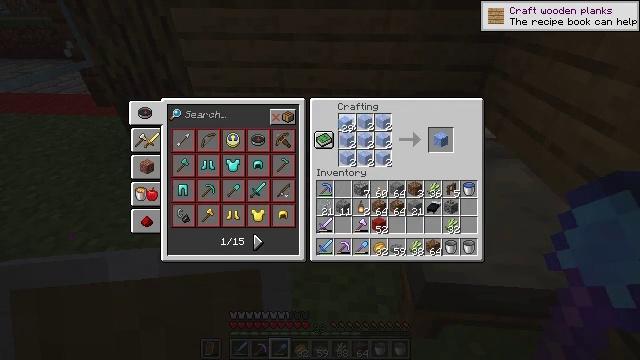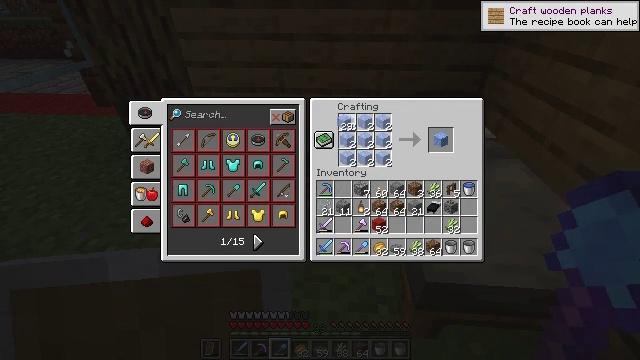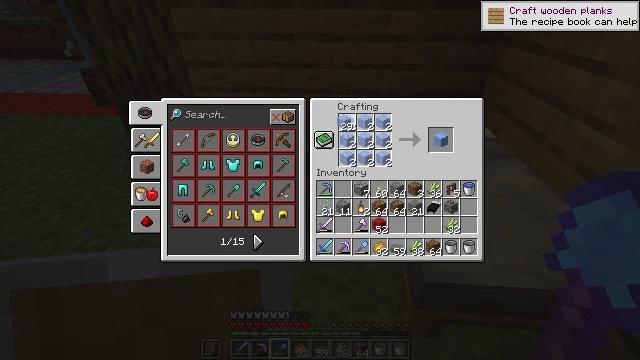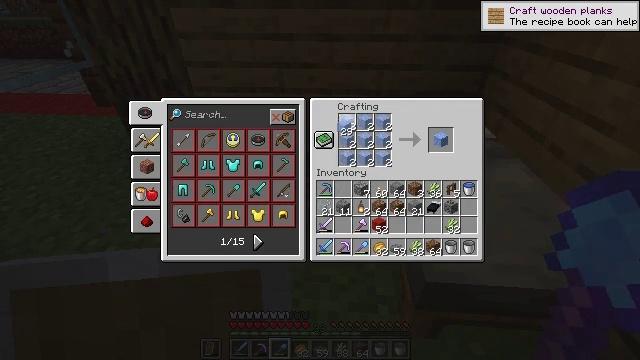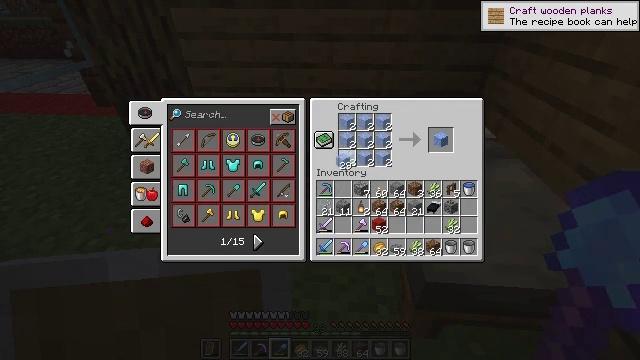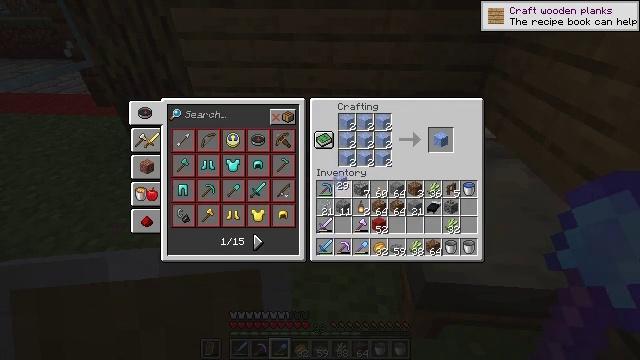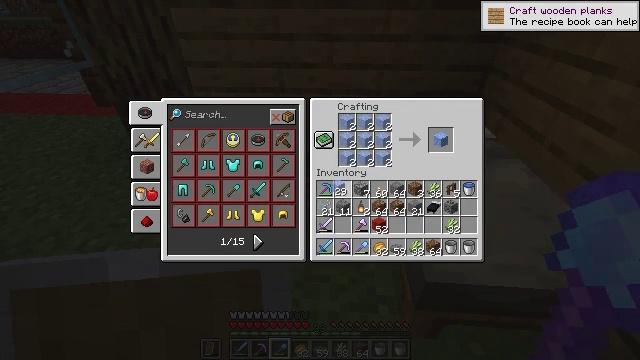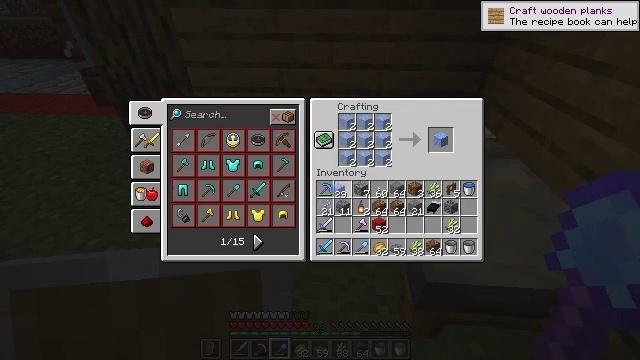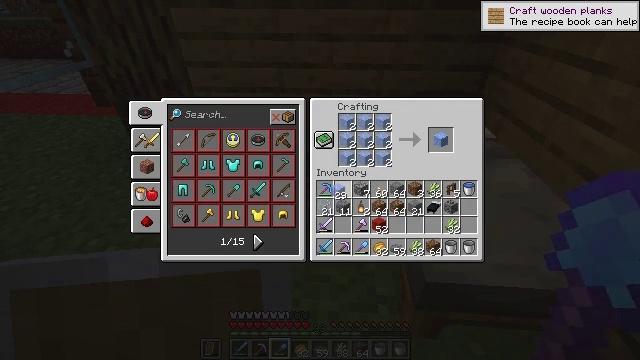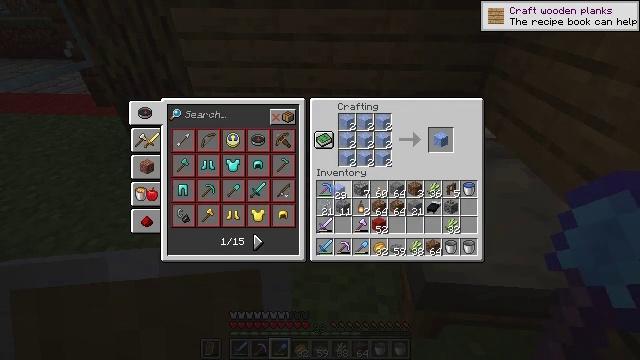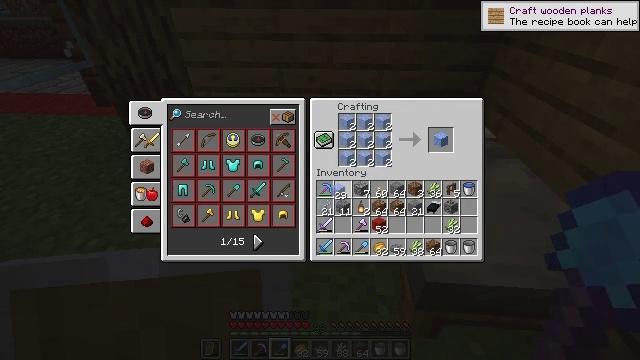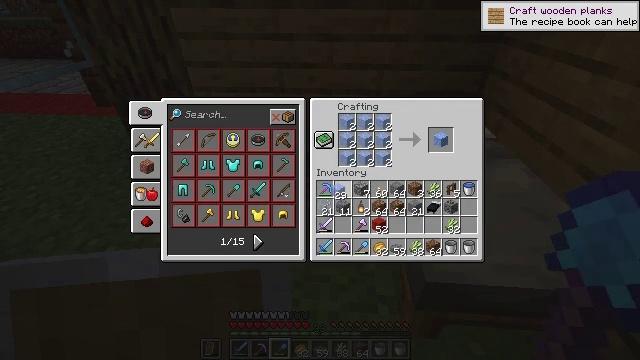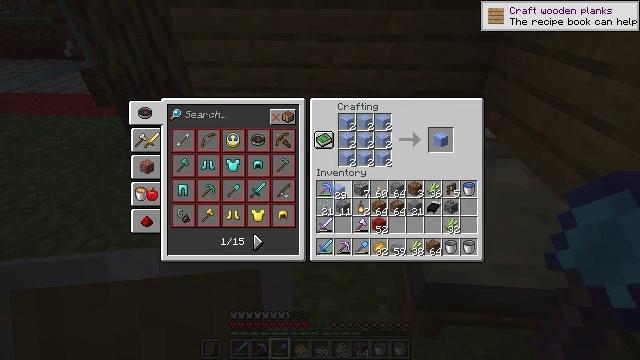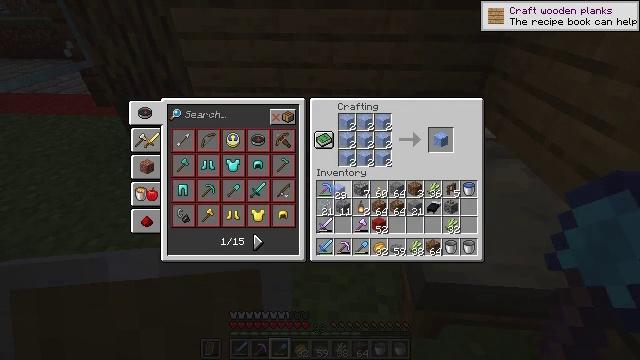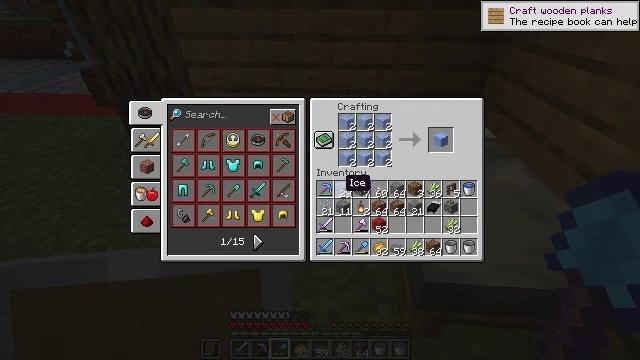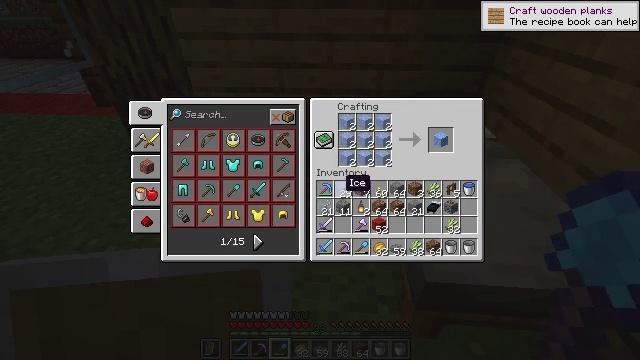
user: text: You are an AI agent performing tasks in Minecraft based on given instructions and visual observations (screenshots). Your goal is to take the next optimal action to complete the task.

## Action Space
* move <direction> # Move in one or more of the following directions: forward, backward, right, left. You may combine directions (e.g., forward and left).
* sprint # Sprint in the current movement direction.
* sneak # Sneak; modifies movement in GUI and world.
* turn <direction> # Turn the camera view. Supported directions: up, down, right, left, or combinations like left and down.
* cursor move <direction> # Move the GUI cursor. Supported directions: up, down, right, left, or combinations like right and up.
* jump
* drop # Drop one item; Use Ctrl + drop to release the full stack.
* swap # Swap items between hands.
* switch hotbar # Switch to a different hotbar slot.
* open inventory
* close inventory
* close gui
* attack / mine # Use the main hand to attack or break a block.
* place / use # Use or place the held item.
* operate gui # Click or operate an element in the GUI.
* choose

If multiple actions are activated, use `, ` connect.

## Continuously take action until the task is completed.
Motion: motion action
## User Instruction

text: Open the crafting table and arrange ice blocks to craft packed ice.
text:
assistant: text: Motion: choose
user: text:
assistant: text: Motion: choose
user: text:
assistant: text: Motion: no_op
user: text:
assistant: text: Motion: cursor move down
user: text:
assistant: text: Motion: cursor move down
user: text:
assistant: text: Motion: no_op
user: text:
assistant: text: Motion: no_op
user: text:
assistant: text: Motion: no_op
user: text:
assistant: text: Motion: no_op
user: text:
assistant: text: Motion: no_op
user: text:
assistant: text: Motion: no_op
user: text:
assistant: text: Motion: operate gui
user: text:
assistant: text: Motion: operate gui
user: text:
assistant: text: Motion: no_op
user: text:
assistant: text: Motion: no_op
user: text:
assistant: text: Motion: no_op
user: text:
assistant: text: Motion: no_op
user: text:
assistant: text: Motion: cursor move right
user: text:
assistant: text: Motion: sneak, cursor move right and up
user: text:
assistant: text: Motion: sneak, cursor move right and up
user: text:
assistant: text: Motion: sneak
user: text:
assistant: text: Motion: sneak
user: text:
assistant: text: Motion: sneak
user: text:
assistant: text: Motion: sneak
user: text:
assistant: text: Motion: sneak, choose
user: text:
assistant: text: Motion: sneak, choose
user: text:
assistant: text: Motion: sneak, choose
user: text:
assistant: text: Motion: sneak
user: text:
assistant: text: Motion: sneak
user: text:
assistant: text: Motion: sneak